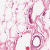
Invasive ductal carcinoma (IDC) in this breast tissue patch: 0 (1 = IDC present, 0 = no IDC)